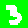
Digit: 3